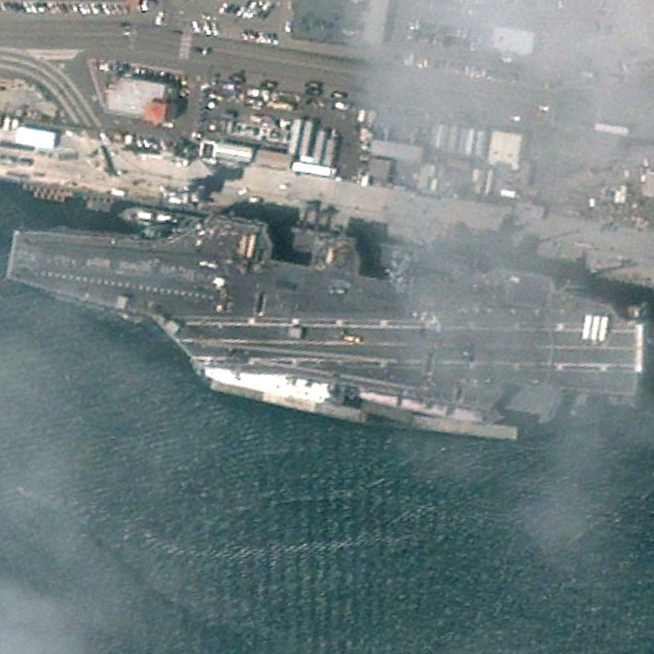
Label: aircraft_carrier